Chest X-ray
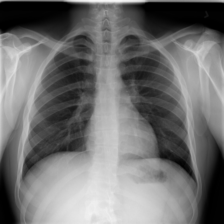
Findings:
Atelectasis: negative
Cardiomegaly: negative
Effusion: negative
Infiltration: positive
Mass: negative
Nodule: negative
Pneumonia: negative
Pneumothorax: negative
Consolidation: negative
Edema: negative
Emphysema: negative
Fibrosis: negative
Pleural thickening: negative
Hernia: negative